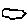
Label: cloud